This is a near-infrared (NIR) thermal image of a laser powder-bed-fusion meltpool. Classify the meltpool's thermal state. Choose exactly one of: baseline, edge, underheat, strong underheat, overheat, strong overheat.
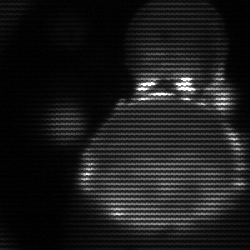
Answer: edge